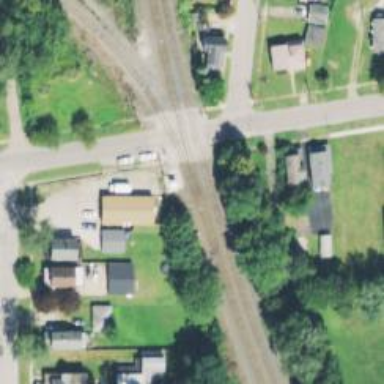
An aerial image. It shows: Railway crossing.